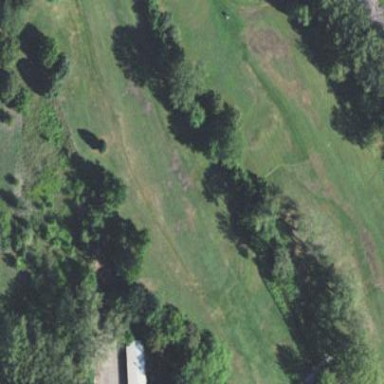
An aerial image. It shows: Well-maintained golf fairway within grassy area designated for the sport of golf.